Question: What is this line and How to remove the lines that appear automatically when creating a menu:

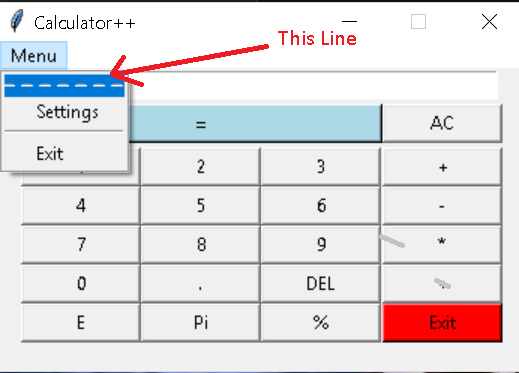
Answer: Use 'tearoff=0'. From the <URL>:
> tearoffNormally, a menu can be torn off: the first position (position 0) in the list of choices is occupied by the tear-off element, and the additional choices are added starting at position 1. If you set 'tearoff=0', the menu will not have a tear-off feature, and choices will be added starting at position 0.
You can see the difference in this example:
'''
from tkinter import *
root = Tk()
menubar = Menu(root)
tearoff = Menu(menubar, tearoff=1)
tearoff.add_command(label="Tearoff")
menubar.add_cascade(label="Tearoff", menu=tearoff)
notearoff = Menu(menubar, tearoff=0)
notearoff.add_command(label="No Tearoff")
menubar.add_cascade(label="No Tearoff", menu=notearoff)
root.config(menu=menubar)
root.mainloop()
'''